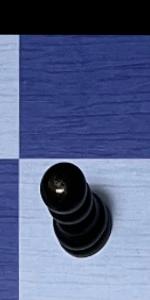
Label: Pawn_Black